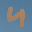
Label: 4